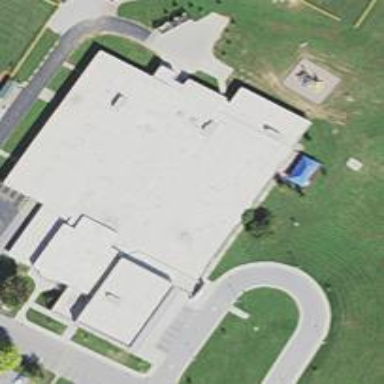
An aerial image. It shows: School.